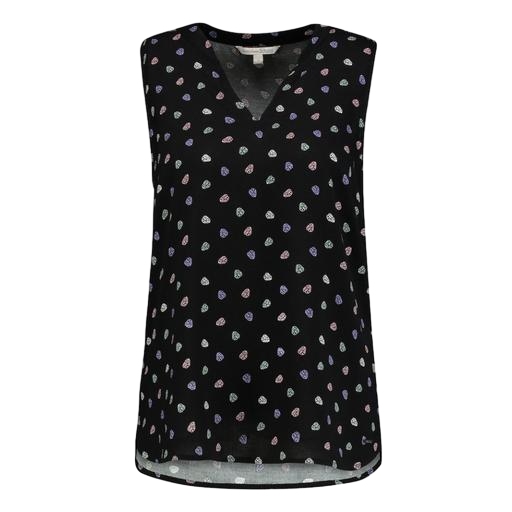
black v-neck printed tank top, black petite printed top only macy, black printed v-neck sleeveless blouse, white background